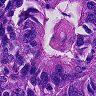
Metastatic tissue present: yes